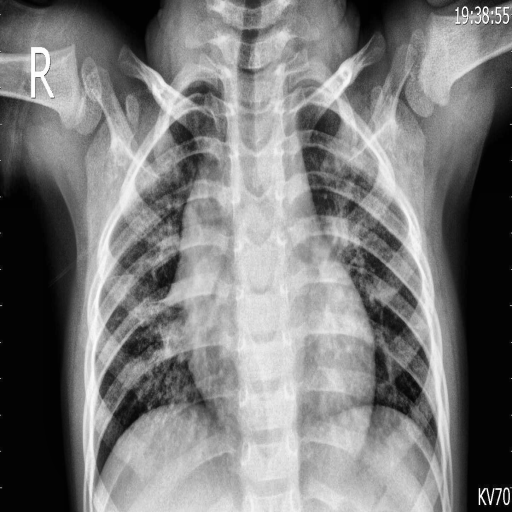
Finding: PNEUMONIA